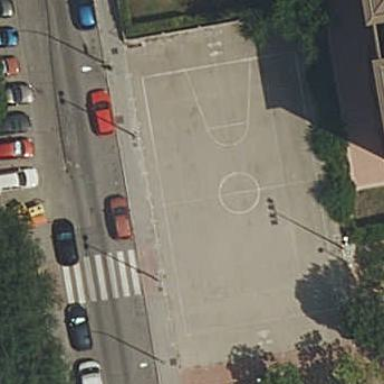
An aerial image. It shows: Basketball court on pitch.